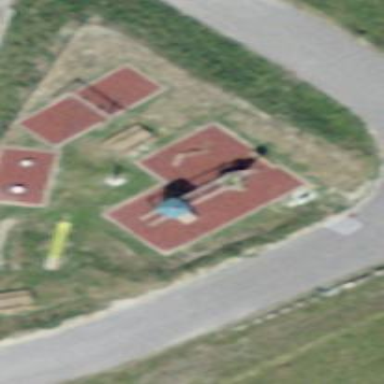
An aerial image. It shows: Playground area for leisure land.